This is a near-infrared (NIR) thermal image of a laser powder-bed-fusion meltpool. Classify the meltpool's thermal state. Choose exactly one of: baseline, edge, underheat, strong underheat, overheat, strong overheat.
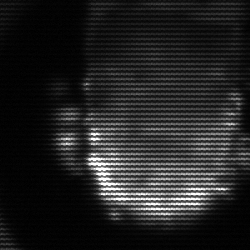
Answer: baseline